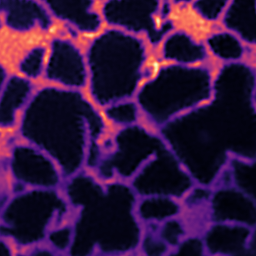
Label: Super-resolution ER image